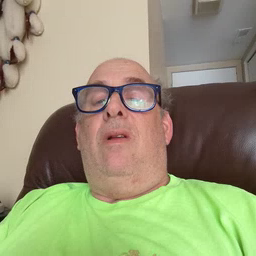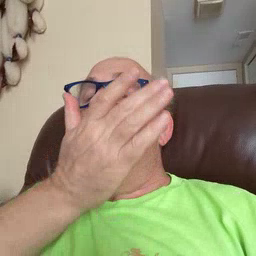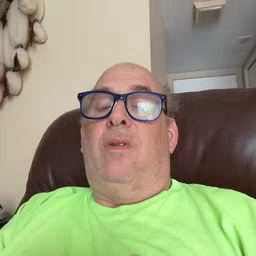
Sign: grass